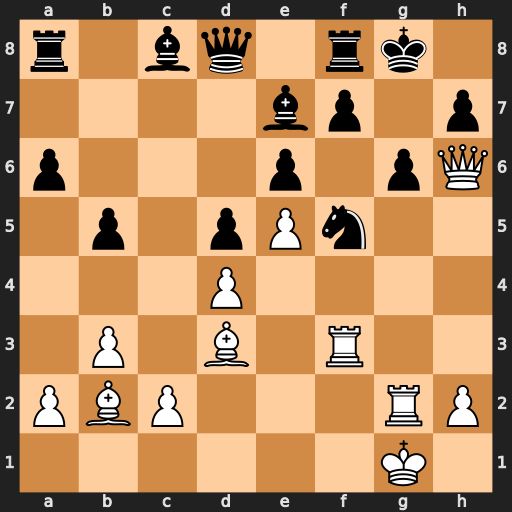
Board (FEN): r1bq1rk1/4bp1p/p3p1pQ/1p1pPn2/3P4/1P1B1R2/PBP3RP/6K1
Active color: w
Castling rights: -
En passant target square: -
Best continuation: Bxf5 exf5 Rh3